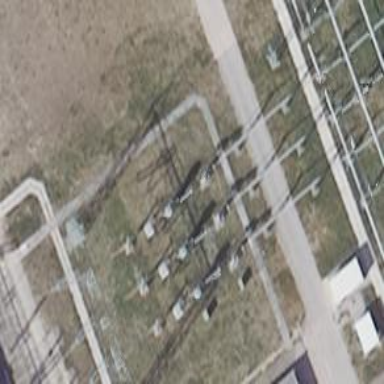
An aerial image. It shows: Three power lines with cables.